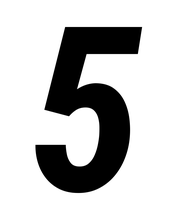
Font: Roboto-Italic_Condensed_Bold_Italic